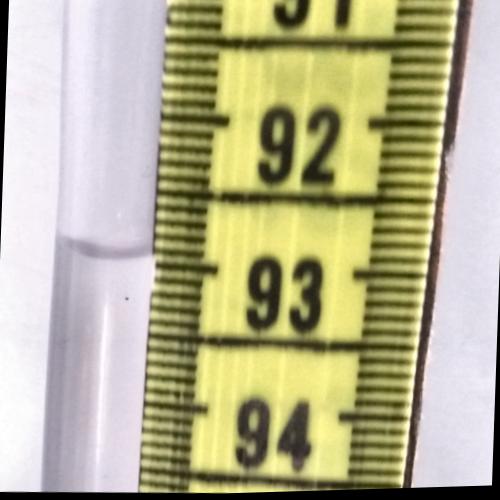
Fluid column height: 92.9 cm